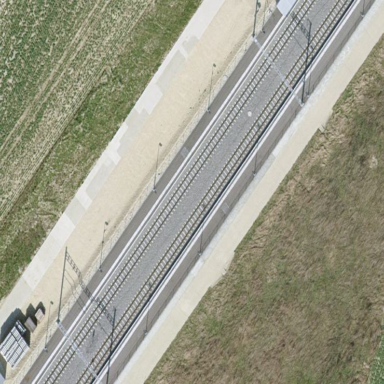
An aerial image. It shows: Platform for public transport and railway services.